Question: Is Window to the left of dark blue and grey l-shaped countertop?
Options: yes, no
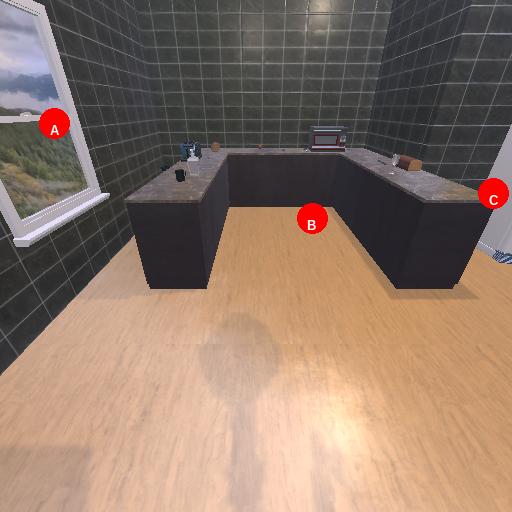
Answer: yes